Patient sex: M
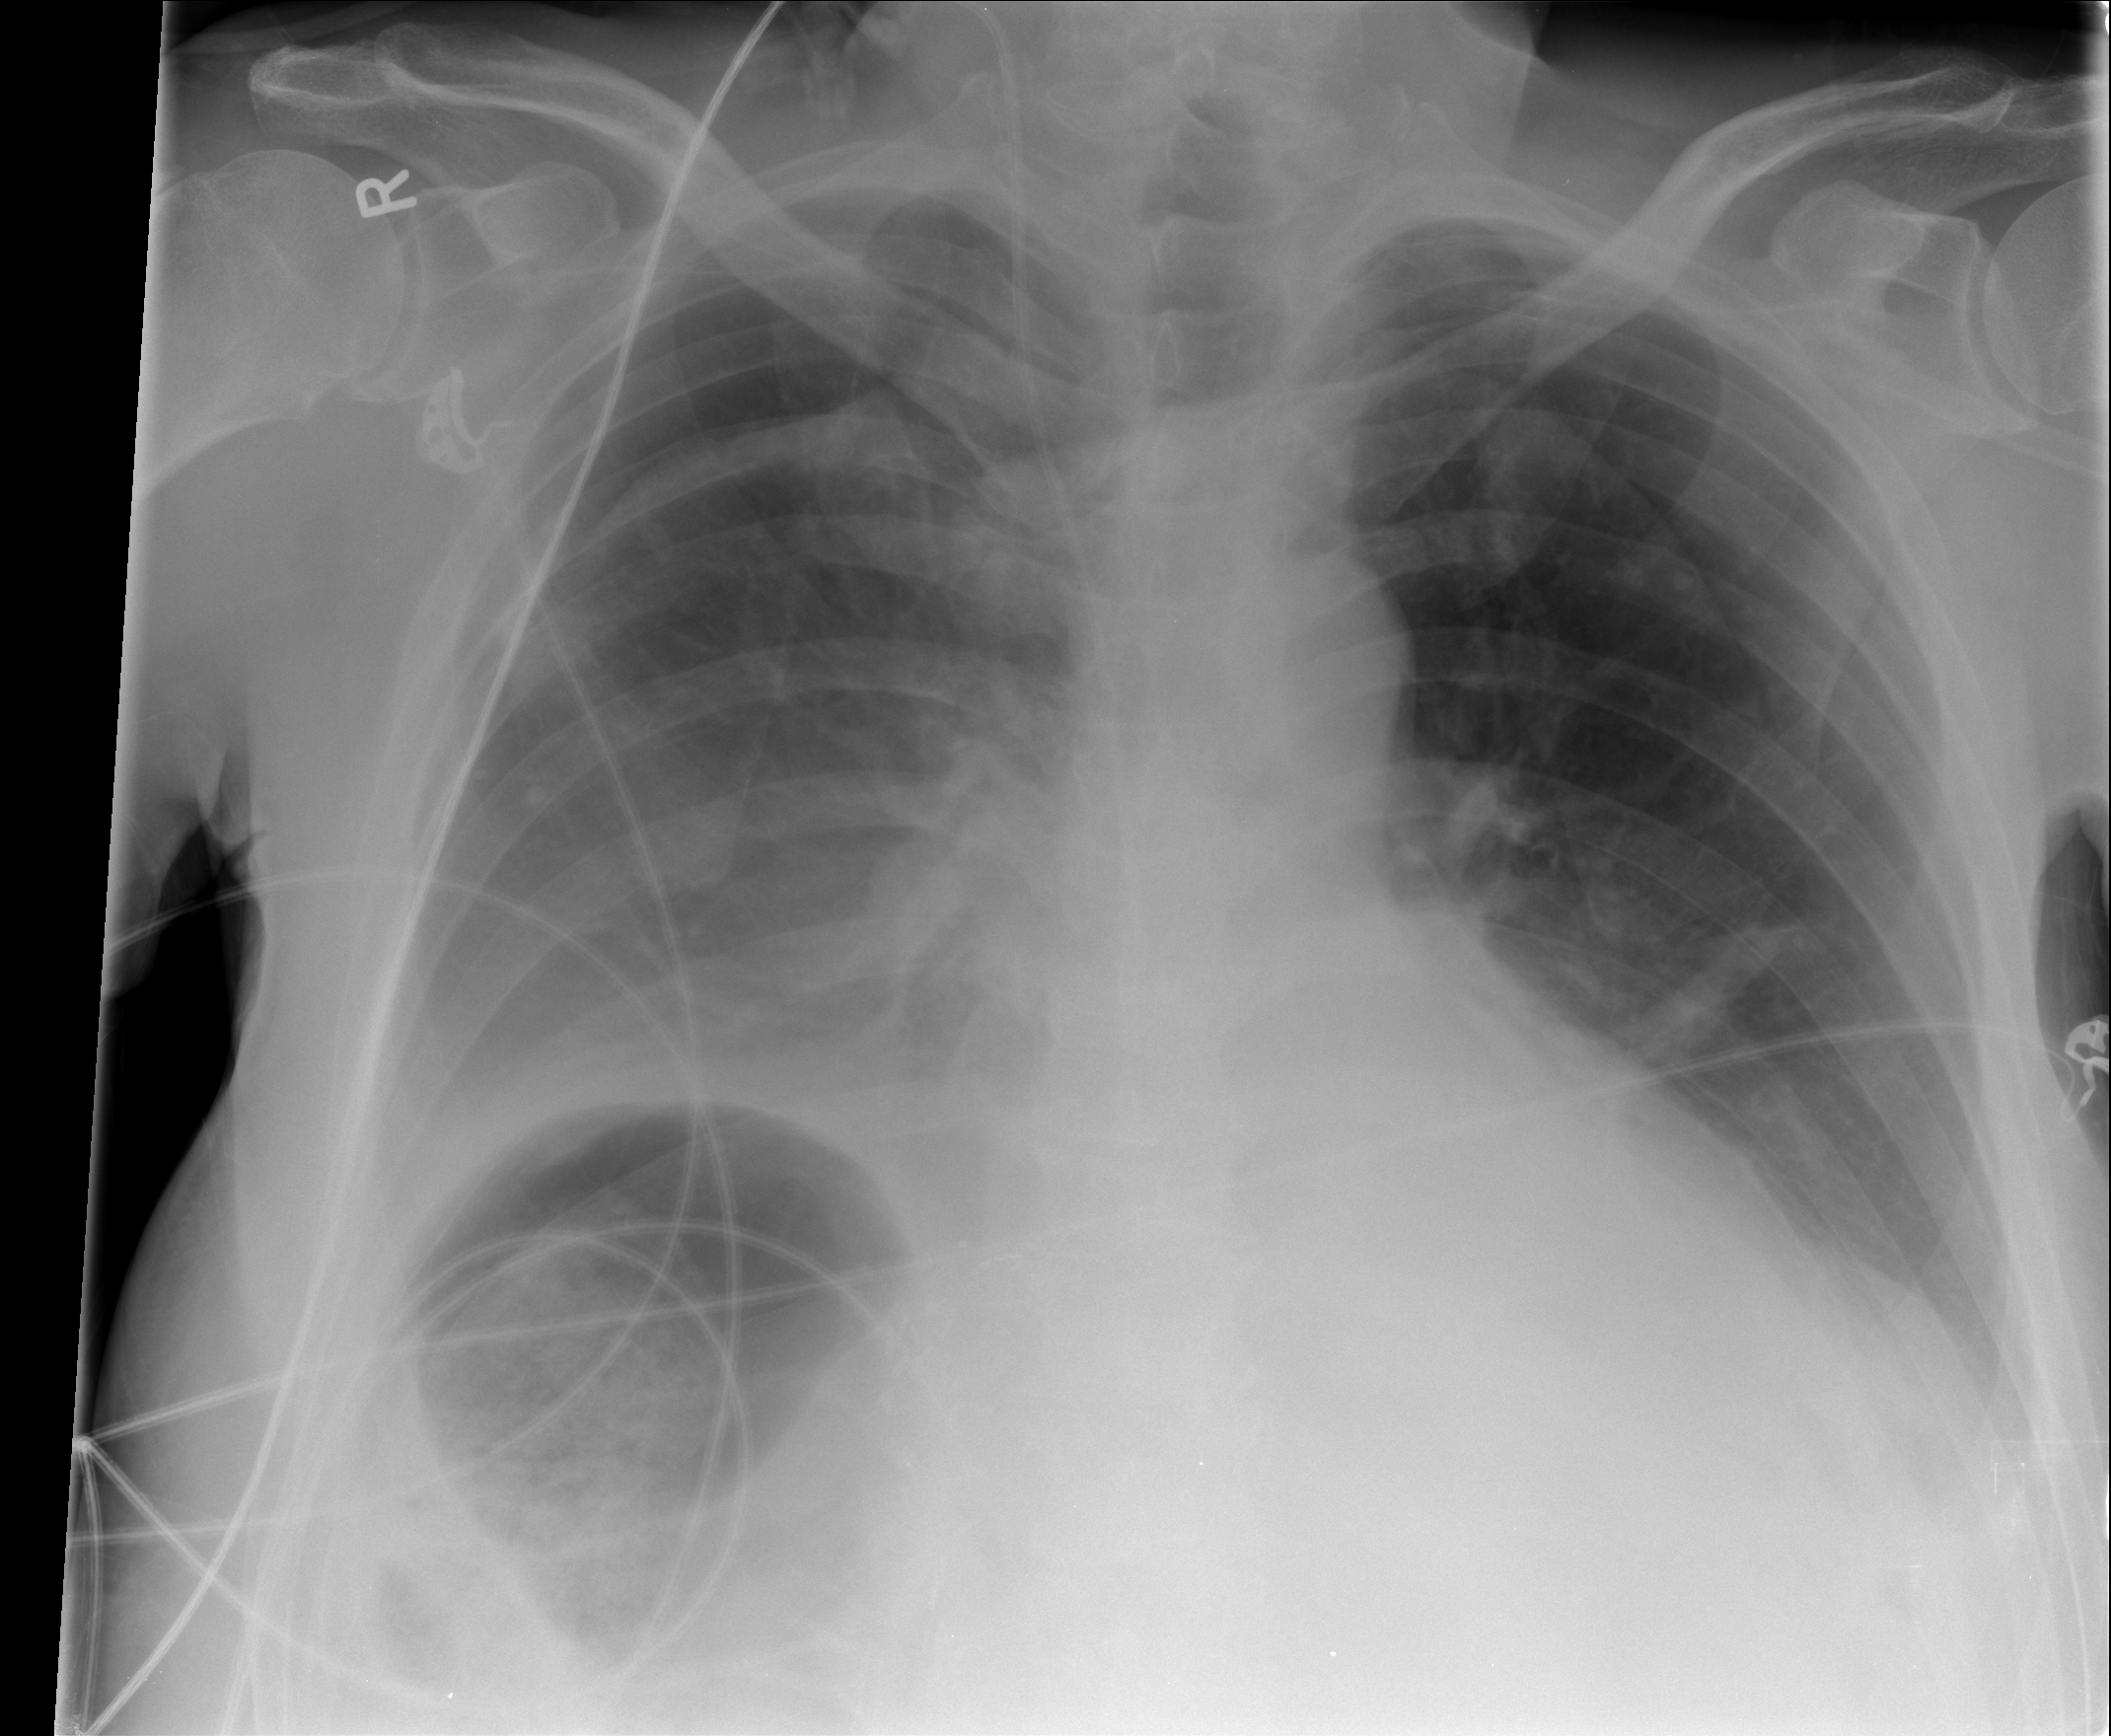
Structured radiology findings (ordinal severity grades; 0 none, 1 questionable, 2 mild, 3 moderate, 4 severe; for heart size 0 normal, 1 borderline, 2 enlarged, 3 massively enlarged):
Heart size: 2
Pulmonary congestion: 0
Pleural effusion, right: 2
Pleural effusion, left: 0
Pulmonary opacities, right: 0
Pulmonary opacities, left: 0
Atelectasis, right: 2
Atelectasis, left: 2